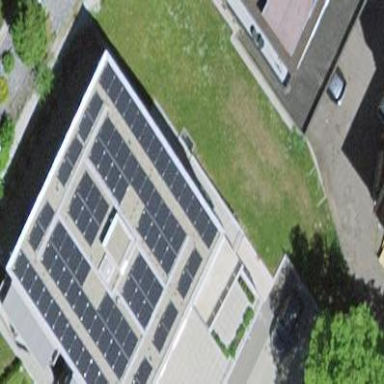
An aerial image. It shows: Small solar photovoltaic panel generator is producing electricity.